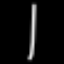
Label: line